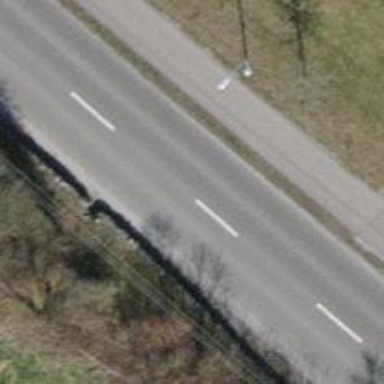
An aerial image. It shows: Uncontrolled road crossing with pedestrian island.